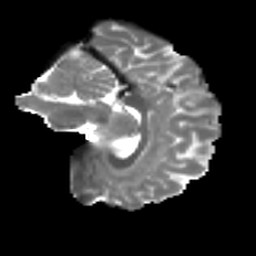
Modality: T2w
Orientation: sagittal
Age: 21
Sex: female
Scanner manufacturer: ge
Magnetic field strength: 3 T
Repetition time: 7.8 s
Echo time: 0.0606 s